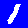
Digit: 1